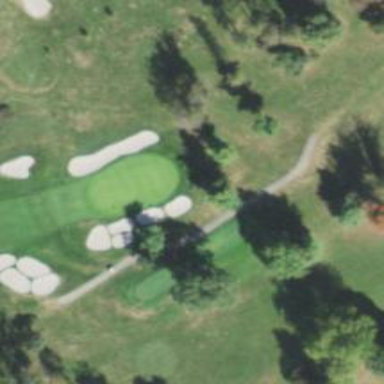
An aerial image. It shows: Service road designated as golf cart path.